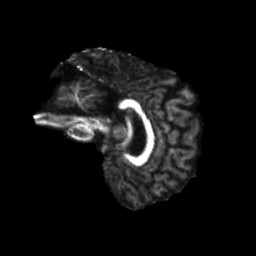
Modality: FA
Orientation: sagittal
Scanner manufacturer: siemens
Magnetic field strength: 3 T
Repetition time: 4 s
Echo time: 0.0594 s